Question: I am posting a post on the current user feed with the following code:
'''
NSMutableDictionary *postParams = [[NSMutableDictionary alloc] initWithObjectsAndKeys:
@"http://url.com/image.jpg", @"picture",
@"The title of the post on the feed", @"name",
@"Caption text", @"caption",
@"Description text", @"description", nil];
[self.facebook requestWithGraphPath:@"me/feed" andParams:postParams andHttpMethod:@"POST" andDelegate:nil];
'''
It works great but I can't figure out how to setup the link behind the name of the post ("The title of the post on the feed"). For now the link looks like the following :
'''
https://www.facebook.com/connect/uiserver.php?app_id=[MY_APP_ID]&method=permissions.request&redirect_uri=[THE_URL_OF_THE_PICTURE]&response_type=code&display=page&auth_referral=1
'''
Is there a way to control this url easily? Thanks!
-- EDIT --
Here is a screenshot of a kind of post I want to create :

<URL>.
The link behind the blue title "Je t'ai envoye un defi dans Annees 80" is really clean (just like <URL> and I'd like to do the same.
I believe this not an open graph action, just a basic post. Thanks
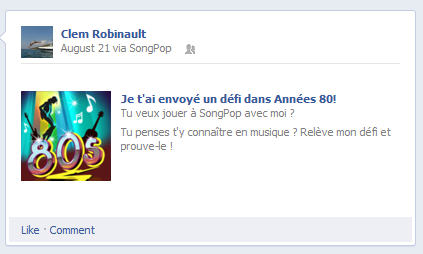
Answer: "xx shared a link" cannot be controlled through a post. Facebook is performing tons of A/B testing to decide what to display...